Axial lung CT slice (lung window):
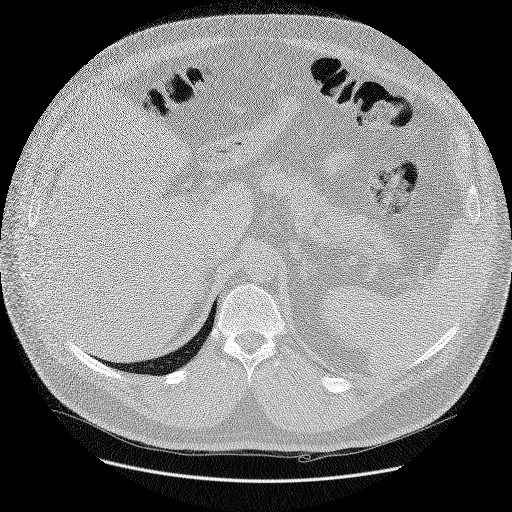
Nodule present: no